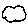
Label: cloud